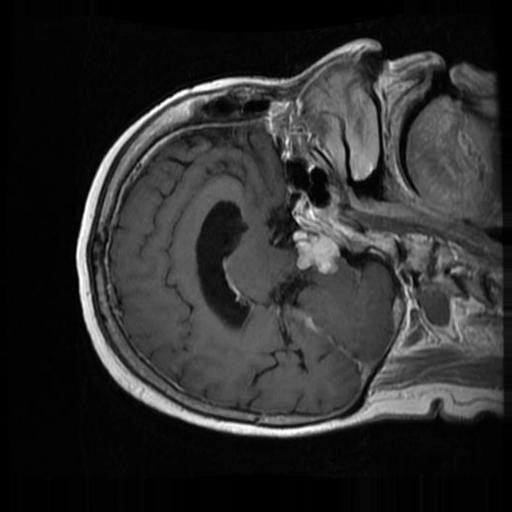
Label: brain_menin